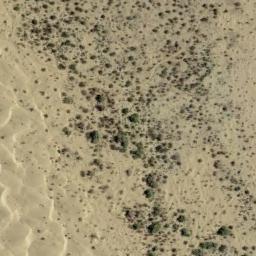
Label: chaparral